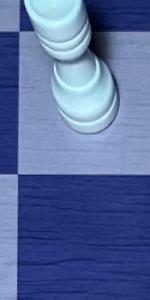
Label: Empty